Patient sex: M
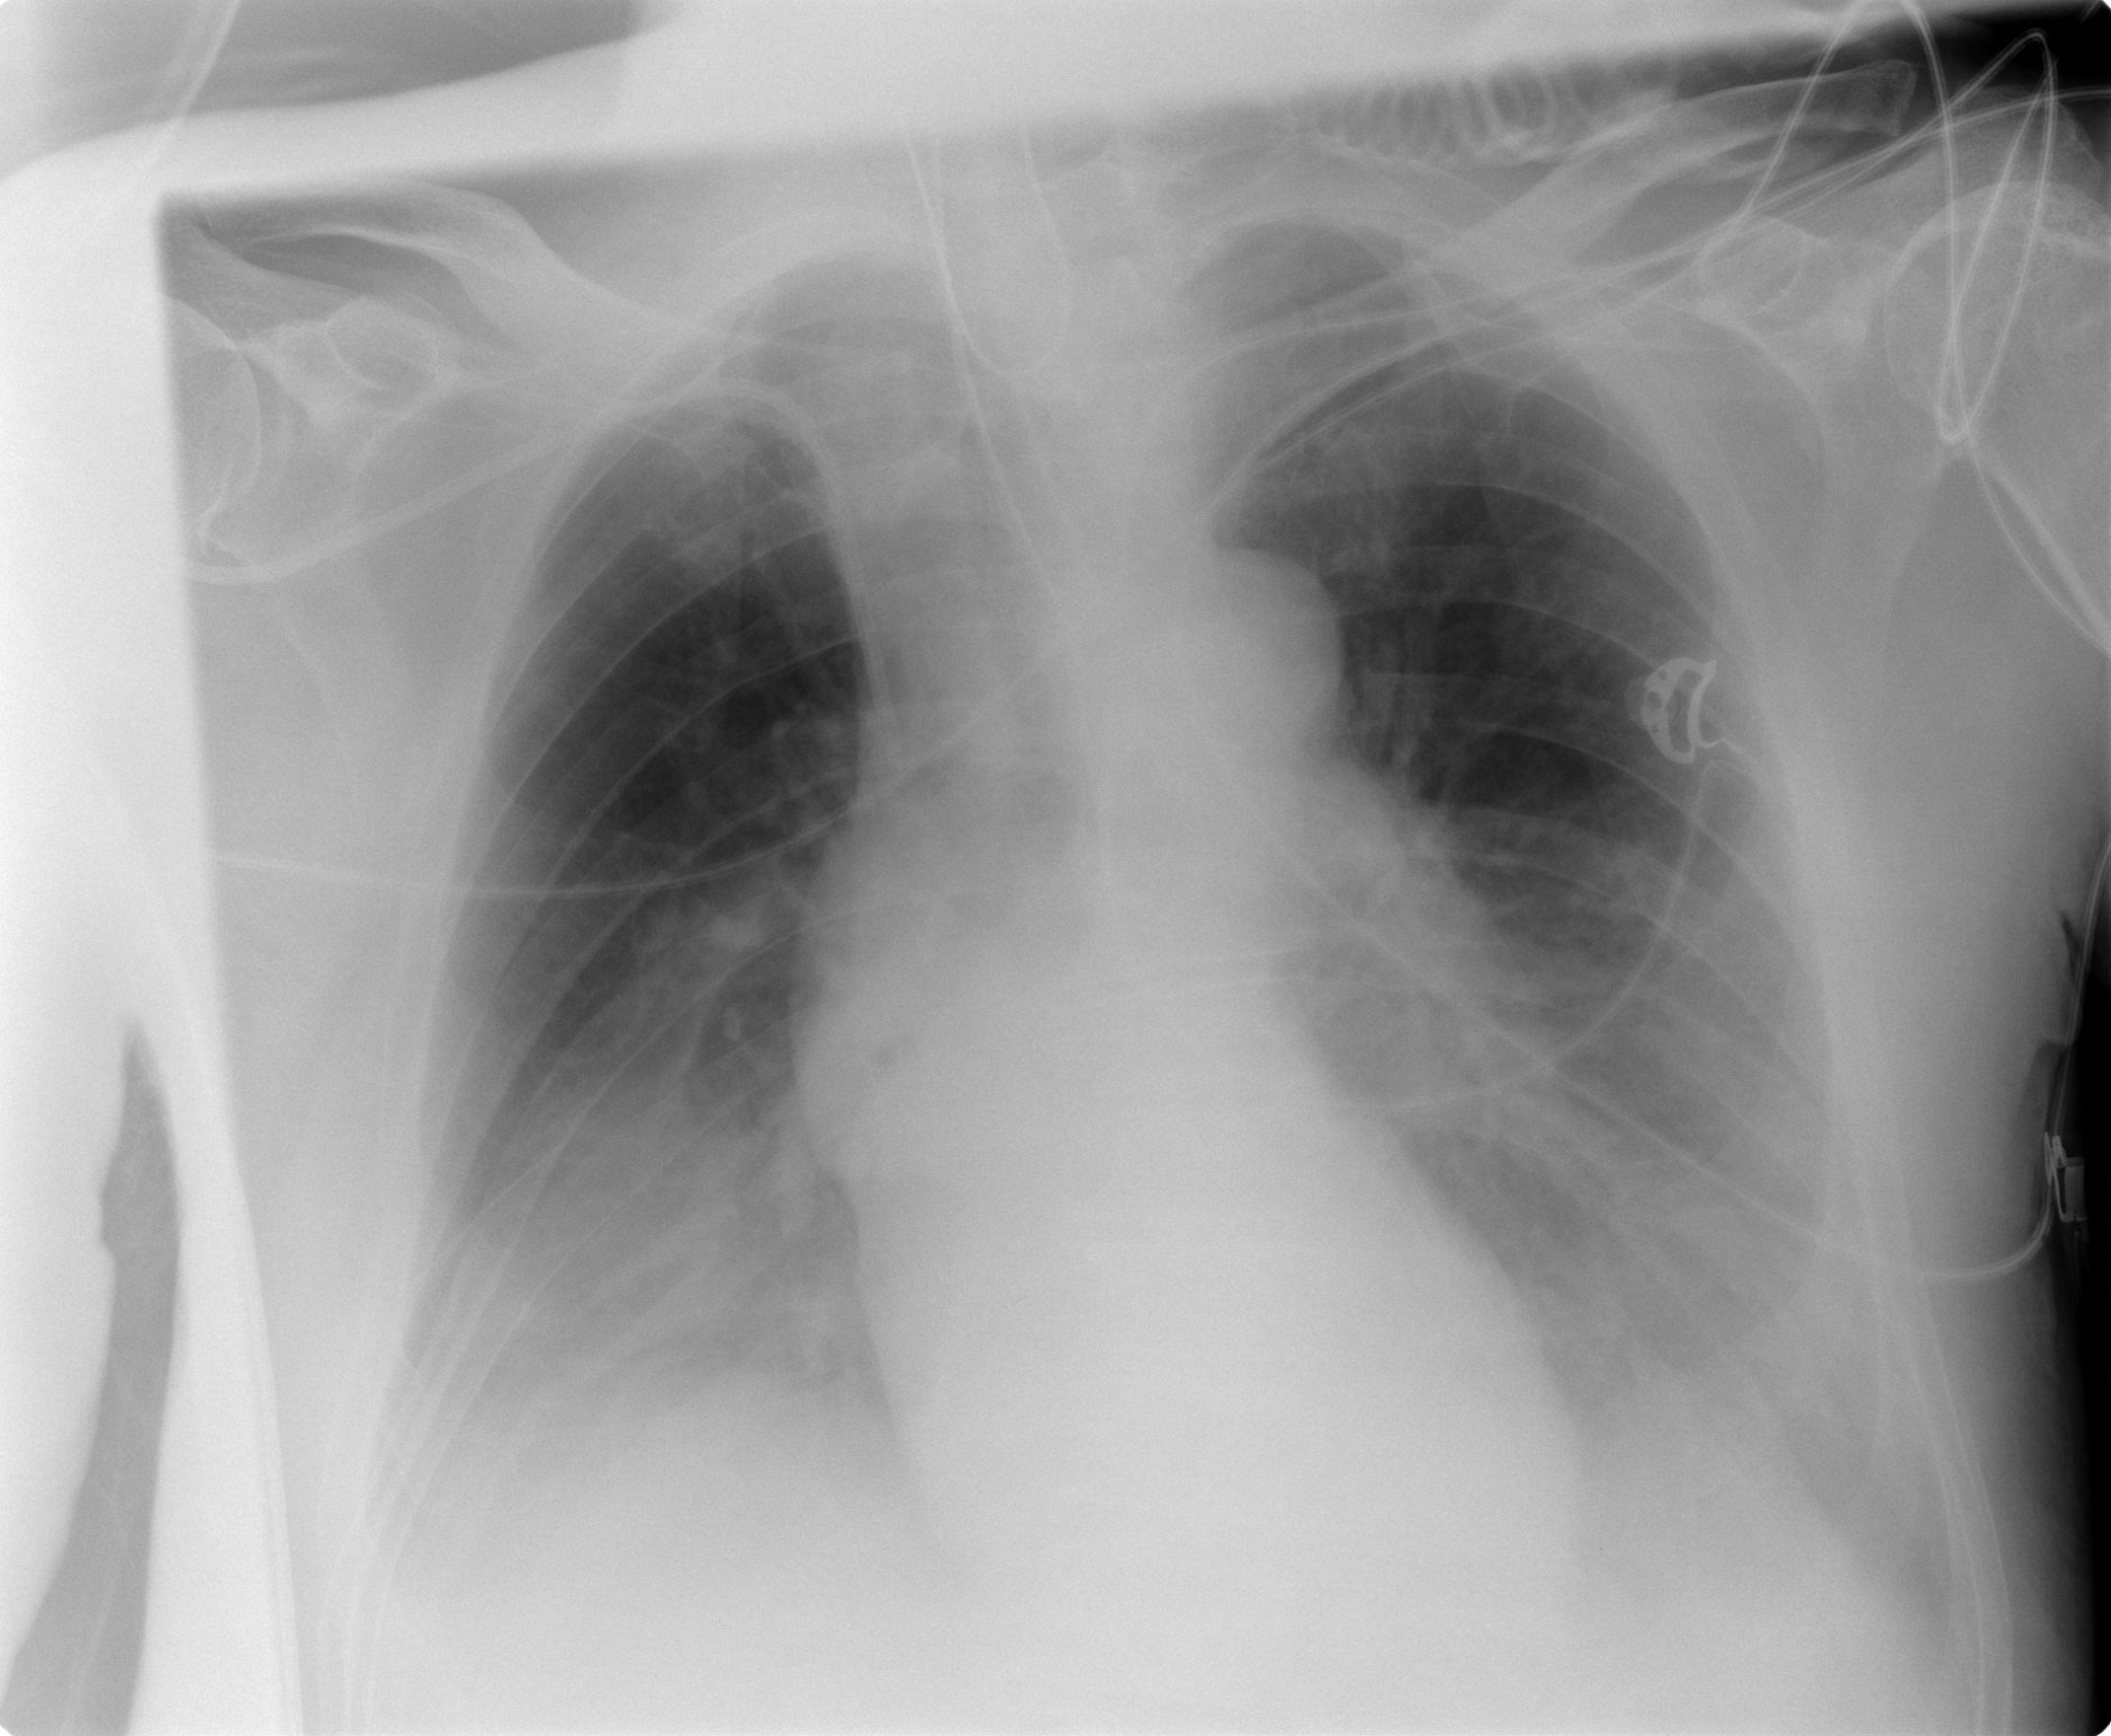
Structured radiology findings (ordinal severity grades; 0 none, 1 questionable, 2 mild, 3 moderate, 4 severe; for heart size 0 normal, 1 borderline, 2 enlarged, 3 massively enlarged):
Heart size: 1
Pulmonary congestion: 2
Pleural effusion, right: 2
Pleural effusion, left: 3
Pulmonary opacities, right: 2
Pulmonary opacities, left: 2
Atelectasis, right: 2
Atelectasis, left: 3